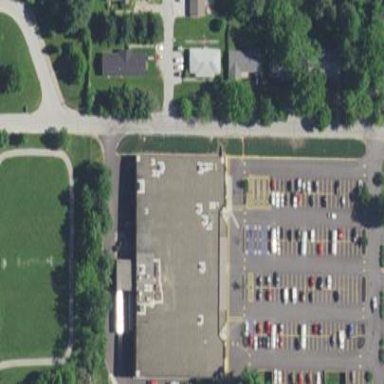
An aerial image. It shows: Commercial building.